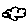
Label: cloud